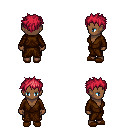
a pixel art fantasy rpg character, female body template, human, dark skin, brown robe, gold greaves, ruby red bedhead hairstyle, brown slippers, four views (front, back, left, right), 2x2 character sprite sheet, small pixel art, hard edges, no anti-aliasing